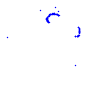
Particle: proton